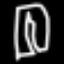
Label: pants